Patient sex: F
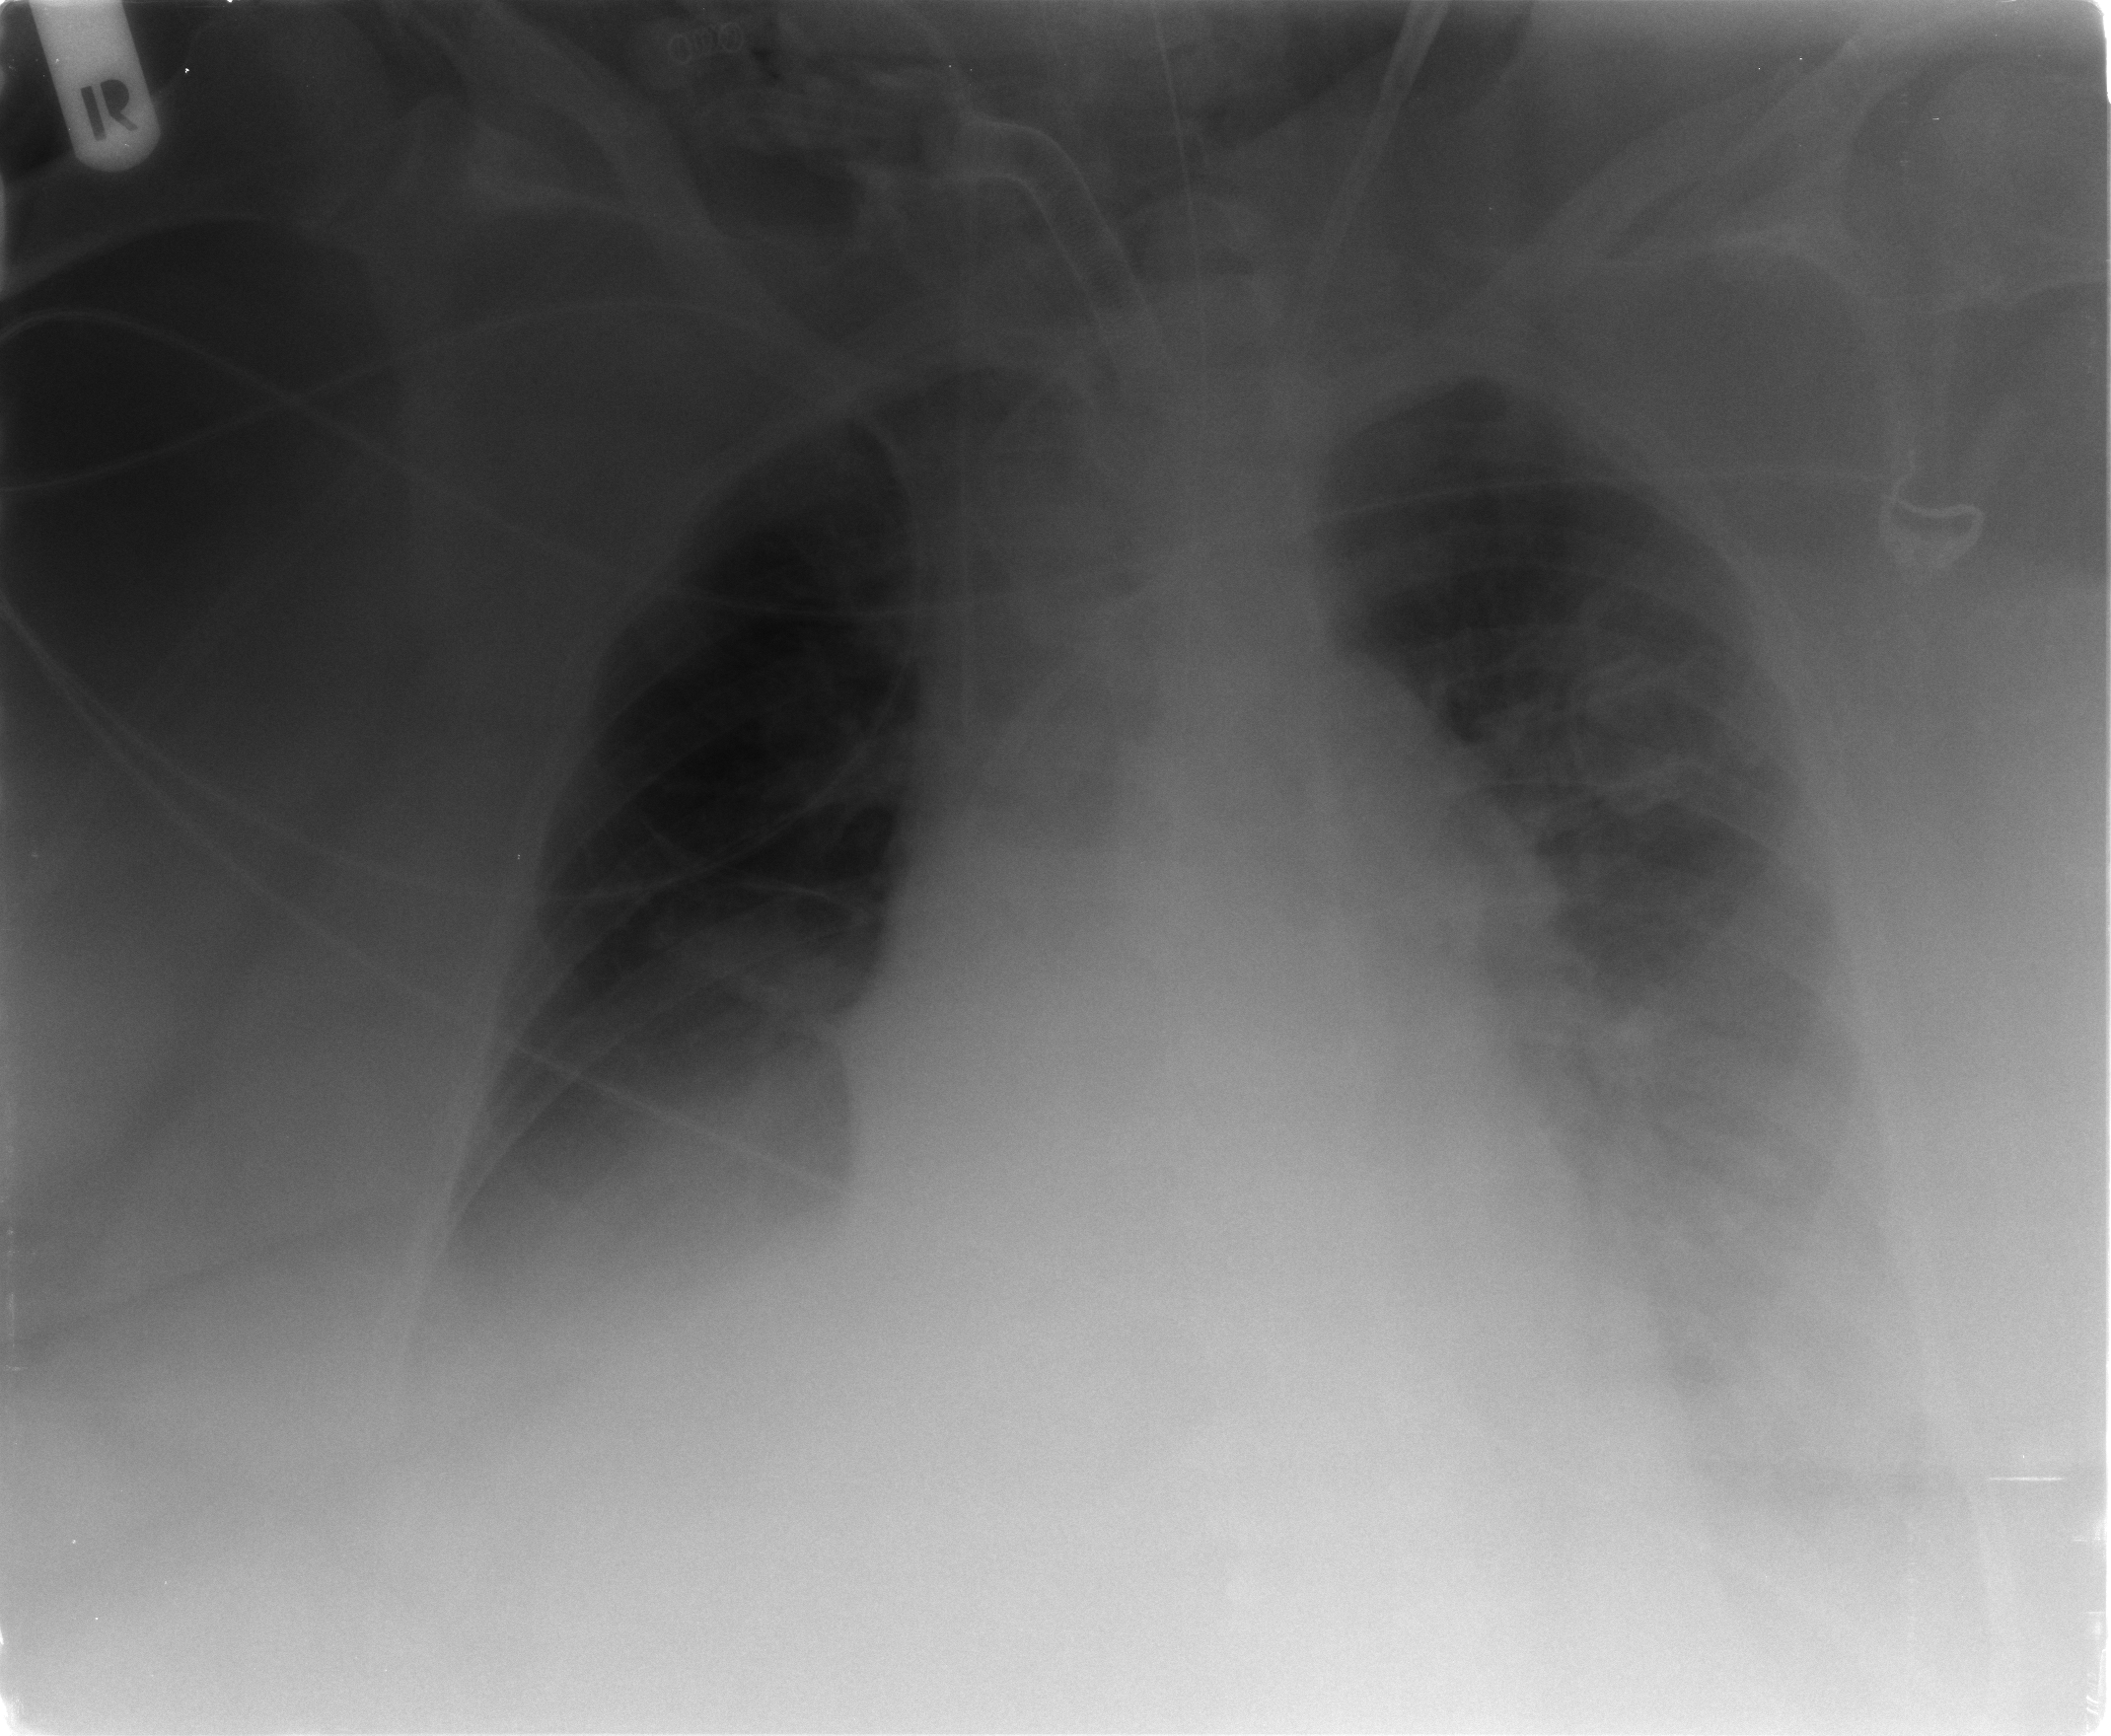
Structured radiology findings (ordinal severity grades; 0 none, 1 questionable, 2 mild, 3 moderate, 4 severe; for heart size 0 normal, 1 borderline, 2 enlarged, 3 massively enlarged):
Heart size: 2
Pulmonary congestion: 2
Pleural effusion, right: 2
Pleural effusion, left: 3
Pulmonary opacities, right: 0
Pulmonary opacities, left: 0
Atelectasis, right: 2
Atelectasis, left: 2